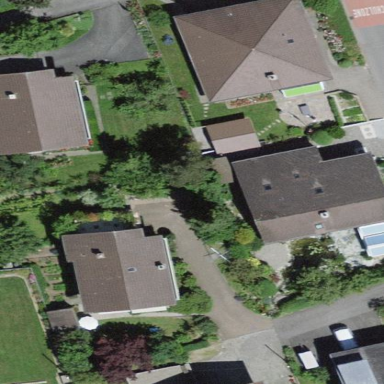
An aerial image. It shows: Simple and straightforward house.